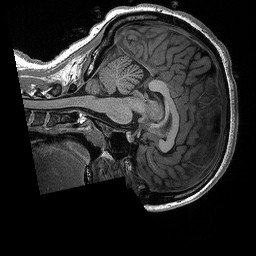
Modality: T1w
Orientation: sagittal
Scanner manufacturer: siemens
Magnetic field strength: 3 T
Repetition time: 2.3 s
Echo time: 0.00298 s